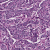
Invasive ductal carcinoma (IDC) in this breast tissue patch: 1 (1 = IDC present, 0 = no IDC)